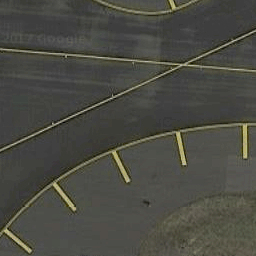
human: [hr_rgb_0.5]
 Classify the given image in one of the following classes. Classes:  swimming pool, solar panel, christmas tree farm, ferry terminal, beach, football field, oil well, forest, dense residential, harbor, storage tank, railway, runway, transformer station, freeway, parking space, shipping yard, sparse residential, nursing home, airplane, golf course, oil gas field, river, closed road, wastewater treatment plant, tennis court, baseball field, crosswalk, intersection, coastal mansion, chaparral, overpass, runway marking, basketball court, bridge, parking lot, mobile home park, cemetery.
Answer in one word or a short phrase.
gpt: runway marking